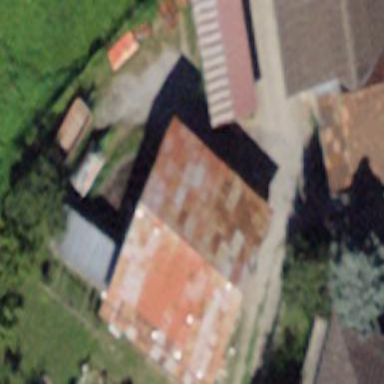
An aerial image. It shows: Shed building.